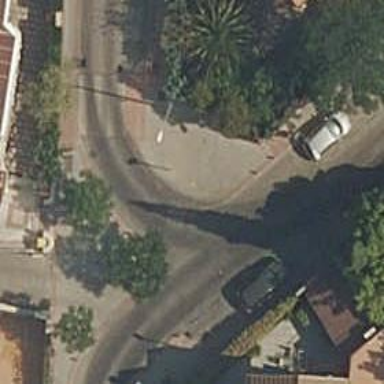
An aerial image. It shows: Living street with asphalt surface and on-street parallel parking lanes on the left.